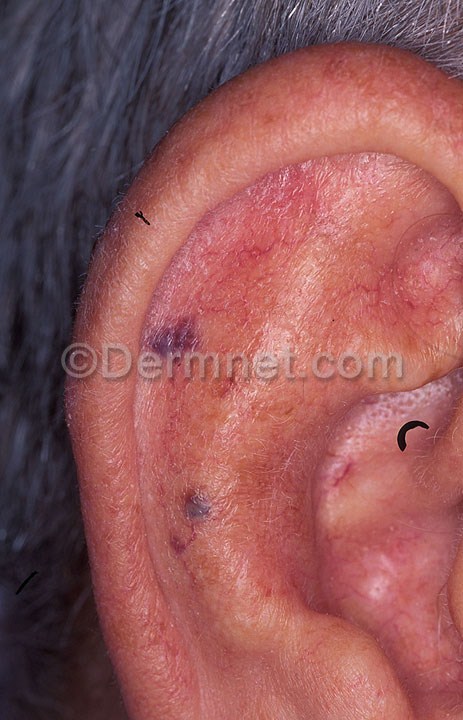
Disease: Vascular Tumors